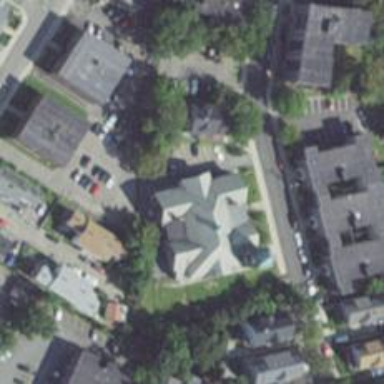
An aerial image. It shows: Kindergarten.